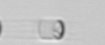
Label: Skeletonema